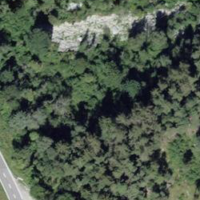
EUNIS habitat code: 44
Species observed at this site:
Melitaea diamina
Brenthis daphne